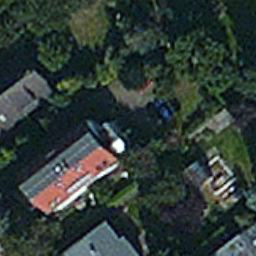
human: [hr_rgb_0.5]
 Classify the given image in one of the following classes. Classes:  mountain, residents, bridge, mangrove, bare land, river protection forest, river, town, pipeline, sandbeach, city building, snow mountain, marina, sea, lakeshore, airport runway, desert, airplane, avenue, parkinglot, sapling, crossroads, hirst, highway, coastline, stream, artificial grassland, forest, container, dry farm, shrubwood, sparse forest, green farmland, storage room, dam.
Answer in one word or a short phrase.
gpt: residents